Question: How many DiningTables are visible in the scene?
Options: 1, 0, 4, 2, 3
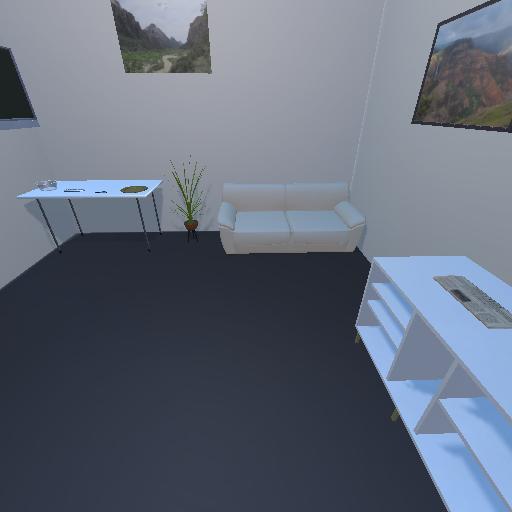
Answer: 1